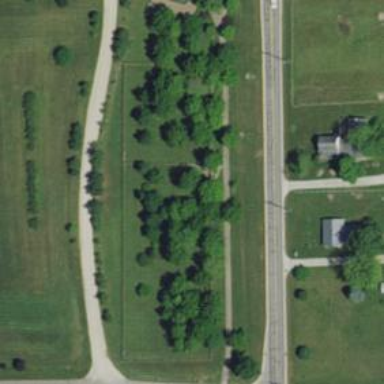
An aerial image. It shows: Memorial site with historic significance.